Question: Any OData command that I use in my URIs, the following error is shown!
When I use the api without any configuration/parameter OData, works perfectly!
But any '$filter', '$top' or '$skip', generates the error below:
# Code
'''
[Queryable]
public IQueryable<Processo> get()
{
return _repositorio.Query<Processo>();
}
'''
'''
public static void Register(HttpConfiguration config)
{
// Controller Only -> To handle routes like '/api/pessoas'
config.Routes.MapHttpRoute(
name: "ControllerOnly",
routeTemplate: "api/{controller}"
);
// Controller with ID -> To handle routes like '/api/pessoas/1'
config.Routes.MapHttpRoute(
name: "ControllerAndId",
routeTemplate: "api/{controller}/{id}",
defaults: null,
constraints: new { id = @"^\d+$" } // Only integers
);
// Controllers with Actions -> To handle routes like '/api/pessoas/getProfissoes'
config.Routes.MapHttpRoute(
name: "ControllerAndAction",
routeTemplate: "api/{controller}/{action}"
);
config.Formatters.JsonFormatter.SerializerSettings.PreserveReferencesHandling = Newtonsoft.Json.PreserveReferencesHandling.Objects;
config.Formatters.Remove(config.Formatters.XmlFormatter);
}
'''
'''
public IQueryable<T> Query<T>(params Expression<Func<T, object>>[] includeProperties)
where T : class, IEntity
{
return includeProperties.Aggregate<Expression<Func<T, object>>, IQueryable<T>>(Set<T>(), (current, includeProperty) => current.Include(includeProperty));
}
'''
'''
public class Processo : IEntity, IAuditable
{
public DateTime CreateAt { get; set; }
public string CreateBy { get; set; }
public DateTime? UpdateAt { get; set; }
public string UpdateBy { get; set; }
public int Id { get; set; }
public DateTime DataEntrada { get; set; }
public virtual Modalidade Modalidade { get; set; }
public virtual PassoExecucao PassoAtual { get; set; }
public string Imovel { get; set; }
public double ValorFinanciado { get; set; }
public double ValorVenda { get; set; }
public double? FGTS { get; set; }
public virtual Pessoa Comprador { get; set; }
public virtual Pessoa Proprietario { get; set; }
public virtual Agencia Agencia { get; set; }
public virtual Empresa Despachante { get; set; }
public virtual Empresa Originador { get; set; }
public virtual ICollection<File> Arquivos { get; set; }
public virtual ICollection<Historico> Historicos { get; set; }
}
'''
# Attempts
1. URL: /api/processos?$filter=Id eq 1 Same error
2. URL: /api/processos?$skip=1 Same error
3. URL: /api/processos NO ERROR!!
'''
public class Pessoa : IEntity, IAuditable
{
public int Id { get; set; }
public DateTime CreateAt { get; set; }
public string CreateBy { get; set; }
public DateTime? UpdateAt { get; set; }
public string UpdateBy { get; set; }
public string Nome { get; set; }
public DateTime? DataNascimento { get; set; }
public GeneroEnum Genero { get; set; }
public virtual TipoPessoa Tipo { get; set; }
public virtual Pessoa Conjuge { get; set; }
public virtual Nacionalidade Nacionalidade { get; set; }
public string Naturalidade { get; set; }
public virtual Profissao Profissao { get; set; }
public string Empresa { get; set; }
public double? RendaBrutaMensal { get; set; }
public DateTime? DataInicioEmpresa { get; set; }
public DateTime? DataReferenciaEmpresa { get; set; }
public EscolaridadeEnum Escolaridade { get; set; }
public string CPF { get; set; }
public string PIS { get; set; }
public string RG { get; set; }
public string OrgaoExpedidor { get; set; }
public string TipoDocumento { get; set; }
public DateTime? DataEmissao { get; set; }
public EstadoCivilEnum? EstadoCivil { get; set; }
public RegimeCasamentoEnum? RegimeCasamento { get; set; }
public bool? ComposicaoRenda { get; set; }
public bool? UniaoEstavel { get; set; }
public virtual ICollection<Telefone> Telefones { get; set; }
public virtual ICollection<Endereco> Enderecos { get; set; }
public virtual ICollection<Email> Emails { get; set; }
}
'''
# Error
'''
[Queryable]
public IQueryable<Processo> get()
{
return _repositorio.Query<Processo>();
}
'''

'''
{
"$id": "1",
"Message": "An error has occurred.",
"ExceptionMessage": "The property does not belong to the specified type.
Parameter name: navigationProperty",
"ExceptionType": "System.ArgumentException",
"StackTrace": " at System.Web.Http.OData.Builder.EntityTypeConfiguration.AddNavigationProperty(PropertyInfo navigationProperty, EdmMultiplicity multiplicity)
at System.Web.Http.OData.Builder.ODataConventionModelBuilder.MapEntityType(IEntityTypeConfiguration entity)
at System.Web.Http.OData.Builder.ODataConventionModelBuilder.AddEntity(Type type)
at System.Web.Http.OData.Builder.EntityTypeConfiguration.AddNavigationProperty(PropertyInfo navigationProperty, EdmMultiplicity multiplicity)
at System.Web.Http.OData.Builder.ODataConventionModelBuilder.MapEntityType(IEntityTypeConfiguration entity)
at System.Web.Http.OData.Builder.ODataConventionModelBuilder.MapTypes()
at System.Web.Http.OData.Builder.ODataConventionModelBuilder.GetEdmModel()
at System.Web.Http.HttpActionDescriptorExtensions.<>c__DisplayClass1.<GetEdmModel>b__0(Object _)
at System.Collections.Concurrent.ConcurrentDictionary'2.GetOrAdd(TKey key, Func'2 valueFactory)
at System.Web.Http.HttpActionDescriptorExtensions.GetEdmModel(HttpActionDescriptor actionDescriptor, Type entityClrType)
at System.Web.Http.QueryableAttribute.OnActionExecuted(HttpActionExecutedContext actionExecutedContext)
at System.Web.Http.Filters.ActionFilterAttribute.CallOnActionExecuted(HttpActionContext actionContext, HttpResponseMessage response, Exception exception)
at System.Web.Http.Filters.ActionFilterAttribute.<>c__DisplayClass2.<System.Web.Http.Filters.IActionFilter.ExecuteActionFilterAsync>b__0(HttpResponseMessage response)
at System.Threading.Tasks.TaskHelpersExtensions.<>c__DisplayClass41'2.<Then>b__40(Task'1 t)
at System.Threading.Tasks.TaskHelpersExtensions.ThenImpl<URL>"
}
'''
'''
[Queryable]
public IQueryable<Pessoa> get()
{
return _repositorio.Query<Pessoa>();
}
{
"$id": "1",
"Message": "An error has occurred.",
"ExceptionMessage": "An item with the same key has already been added.",
"ExceptionType": "System.ArgumentException",
"StackTrace": " at System.ThrowHelper.ThrowArgumentException(ExceptionResource resource)
at System.Collections.Generic.Dictionary'2.Insert(TKey key, TValue value, Boolean add)
at System.Web.Http.OData.Builder.EdmTypeBuilder.<GetEdmTypes>d__0.MoveNext()
at System.Linq.Enumerable.<OfTypeIterator>d__aa'1.MoveNext()
at System.Linq.Enumerable.ToDictionary<URL>"
}
'''
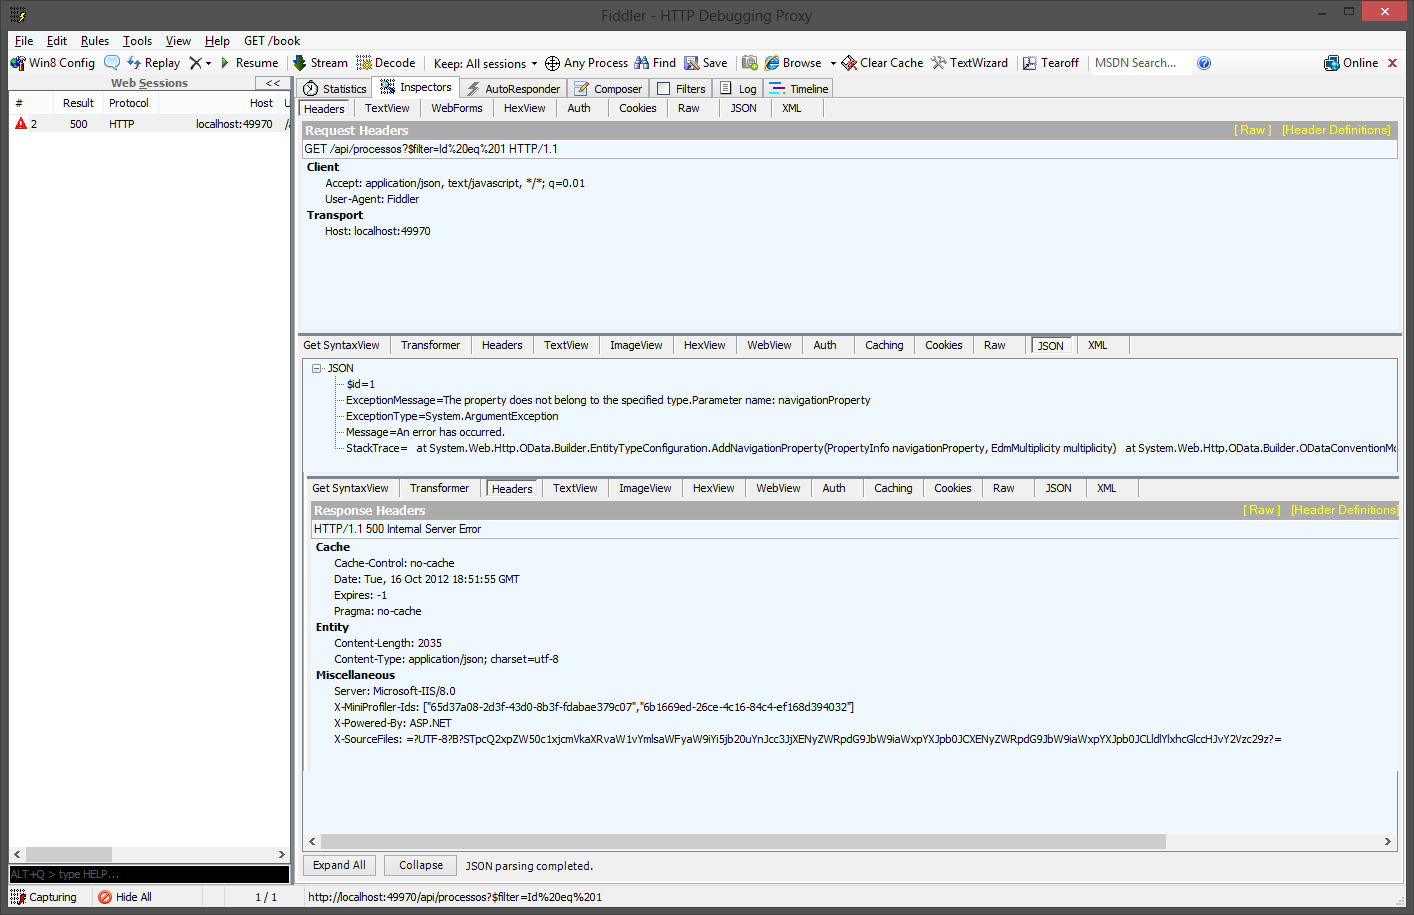
Answer: ---
I haven't gotten this error specifically, but it seems like OData is having trouble finding an "id" property. Once oData was pulled out to a standalone package, there were some changes.
First thing I would check is if you have the stand alone oData package ('Microsoft.Data.OData 5.0.1' and 'Microsoft.AspNet.WebApi.OData 0.1.0-alpha-120815'). You can do this by typing 'Get-Package' in the package management console.
In chat you posted these:
> Microsoft.AspNet.WebApi.OData 0.1.0-alpha-120815
Microsoft.Data.Edm 5.1.0-rc2
Microsoft.Data.OData 5.1.0-rc2
Microsoft.Data.OData.Contrib 5.1.0.50918-rc
System.Spatial 5.1.0-rc2
So it looks like you're still running the RC of the product. There <URL> that seems to describe this behavior. The short of the bug, is that classes with inherited properties throw errors.
Updating to the current versions doesn't seem to solve the problem. so the next step is to try the newer signed nightlies.
Instructions to get the signed nightly builds <URL>.
The signed nightly build resolved the problem.
After the changes in oData the product needs to be able to identify a key property. <URL> states
> Somehow the [Queryable] attribute must find a key property. This
happens automatically if your element type has an ID property, if not
you might need to manually configure the model (see setting up your
model).
If you're using Entity Framework does the person object have an entity key defined? If not, can you try the 'oDataConventionModelBuilder' as specified in the "setting up your model section". Something like:
'''
ODataModelBuilder modelBuilder = new ODataConventionModelBuilder();
var pessoa= modelBuilder.EntitySet<Pessoa>("Pessoa");
pessoa..HasKey(p => p.Id);
...
'''